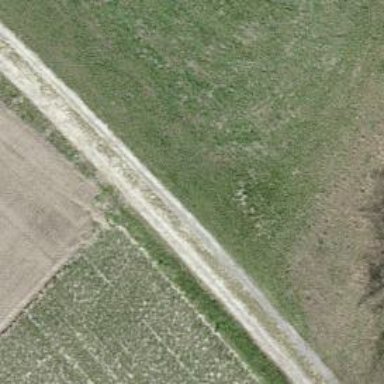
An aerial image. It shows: Unpaved track with grade2 track type.